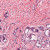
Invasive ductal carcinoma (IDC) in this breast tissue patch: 0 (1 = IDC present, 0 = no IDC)